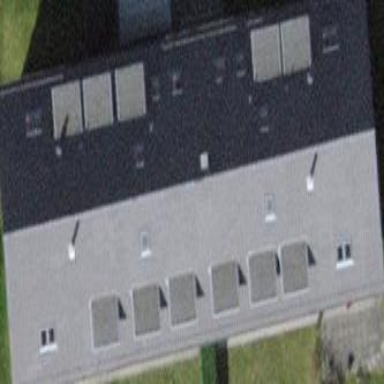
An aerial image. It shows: Gabled roof on building that houses apartments.